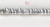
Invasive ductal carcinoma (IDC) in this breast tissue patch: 0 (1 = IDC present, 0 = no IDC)